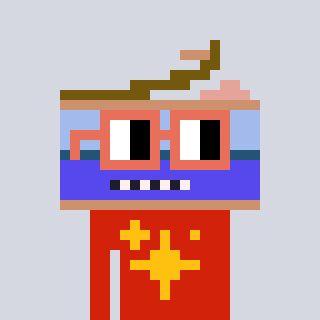
a pixel art character with square orange glasses, a canned ham-shaped head and a red-colored body on a cool background